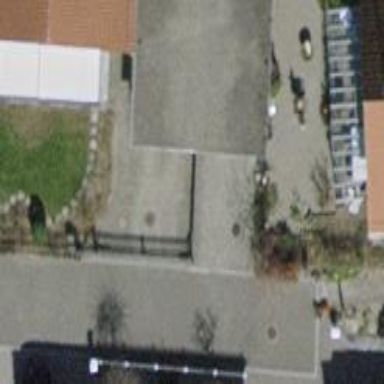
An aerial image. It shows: Building with flat roof.